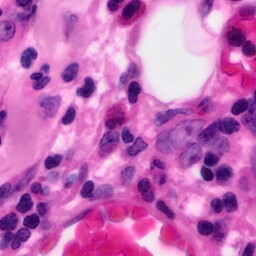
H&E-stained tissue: Pancreatic